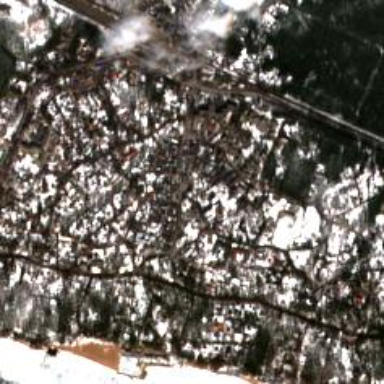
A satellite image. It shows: Town.